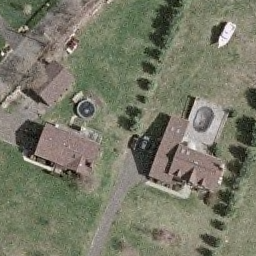
Label: residential